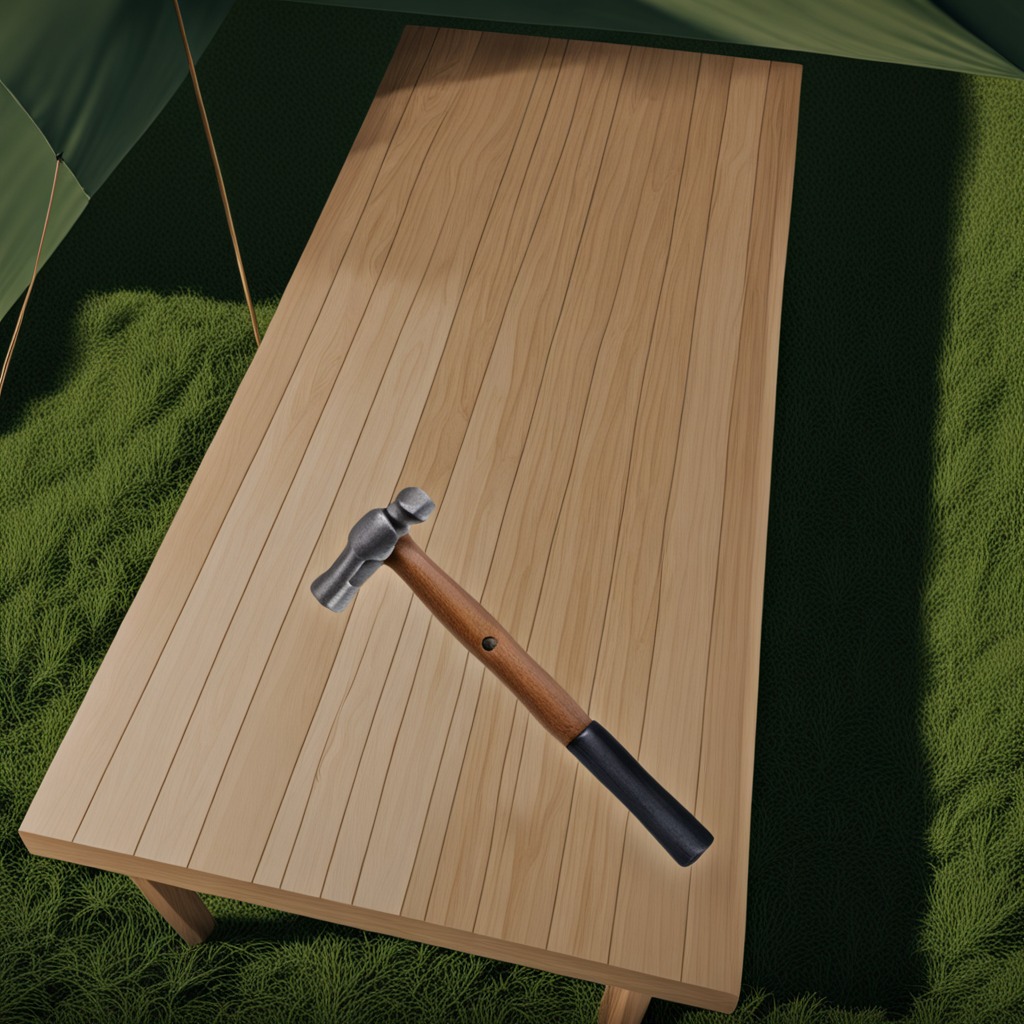
A hammer is lying on a wooden table in a jungle field workshop tent.